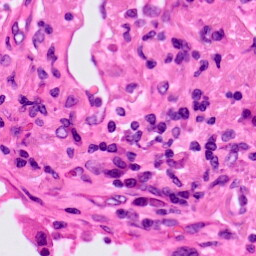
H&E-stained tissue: Lung